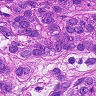
Metastatic tissue present: yes